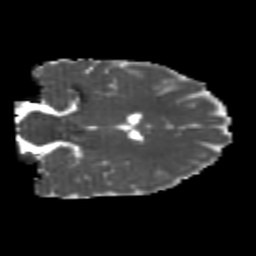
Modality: MD
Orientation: coronal
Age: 21
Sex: female
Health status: healthy
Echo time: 0.074 s